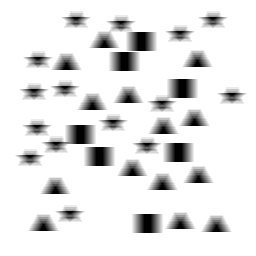
Squares: 7
Triangles: 14
Stars: 15
Total shapes: 36